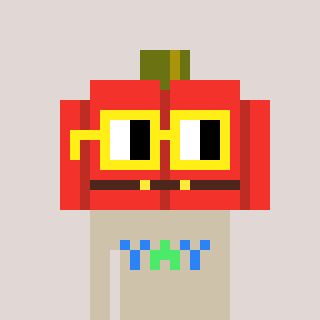
a pixel art character with square yellow glasses, a pumpkin-shaped head and a bege-colored body on a warm background